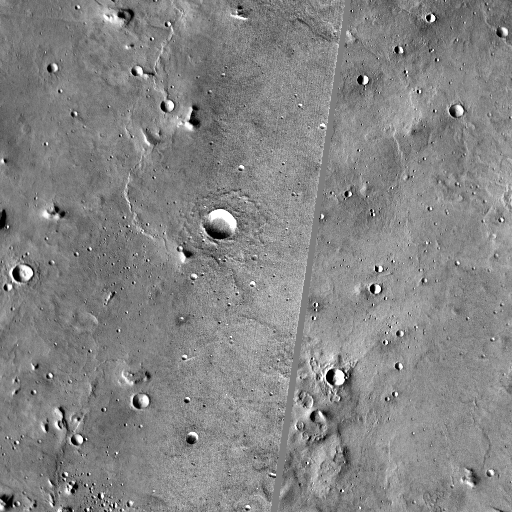
Crater classes present: Background, Other, Layered, Buried, Secondary